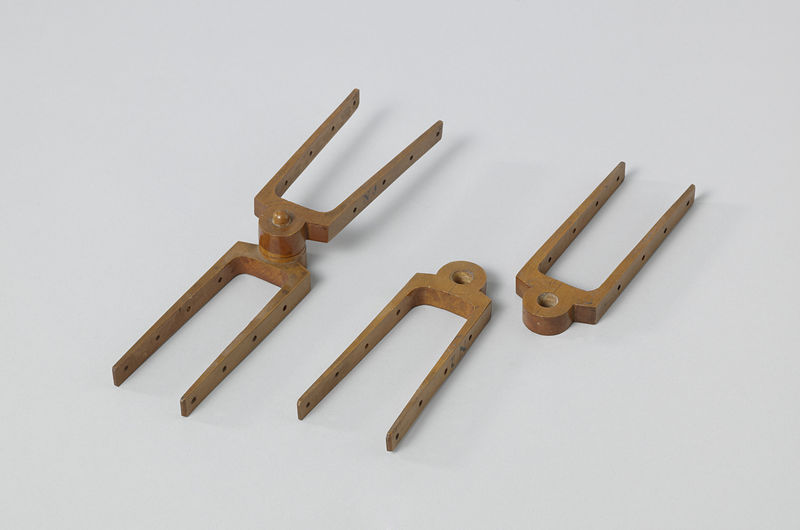
Titel: Twee modellen van roerstellen
Künstler: John Lihou
Standort: Amsterdam
Institution: Rijksmuseum
Schlagwörter: white, black, old, picture, two, brown, wooden, wood, metal, pair, photo, sculpture, bronze, photograph, hinges, point, tool, tools, fork, thin, forks, pieces, wtf, wtf?, fit, hole, u, weird, contraption, holes, set, device, tarnish, bolt, museam, wodden, hollows, artifacts, ponut, prongs